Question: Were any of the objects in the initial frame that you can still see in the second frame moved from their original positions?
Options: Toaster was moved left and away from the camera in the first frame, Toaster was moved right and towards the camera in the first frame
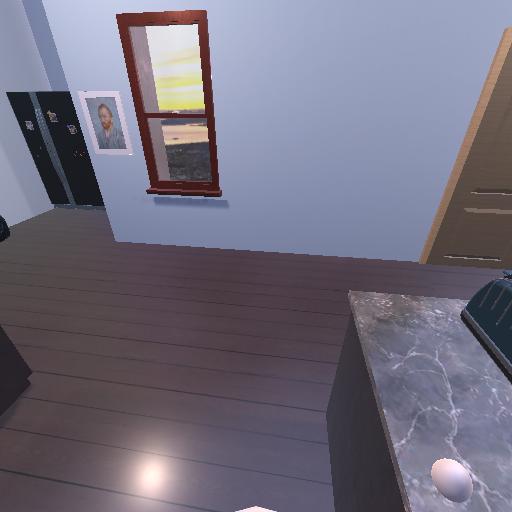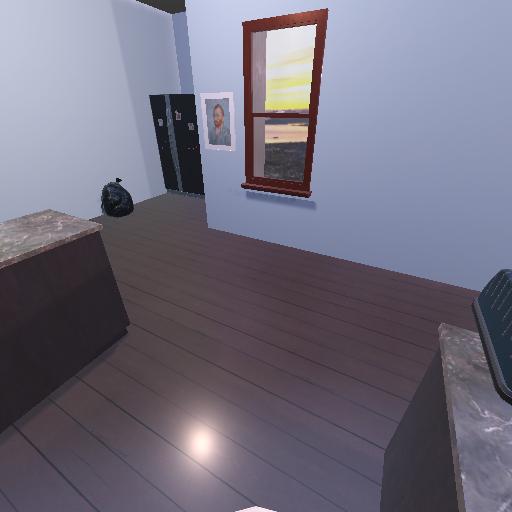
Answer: Toaster was moved left and away from the camera in the first frame